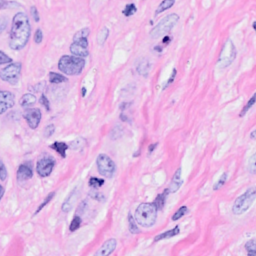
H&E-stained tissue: Breast